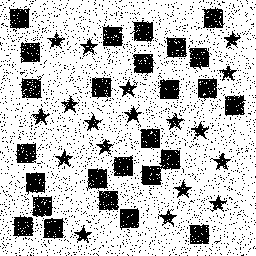
Squares: 26
Triangles: 0
Stars: 18
Total shapes: 44